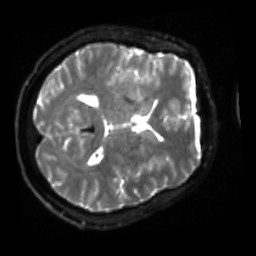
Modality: sbref
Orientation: axial
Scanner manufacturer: siemens
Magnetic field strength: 3 T
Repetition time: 4 s
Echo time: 0.0594 s